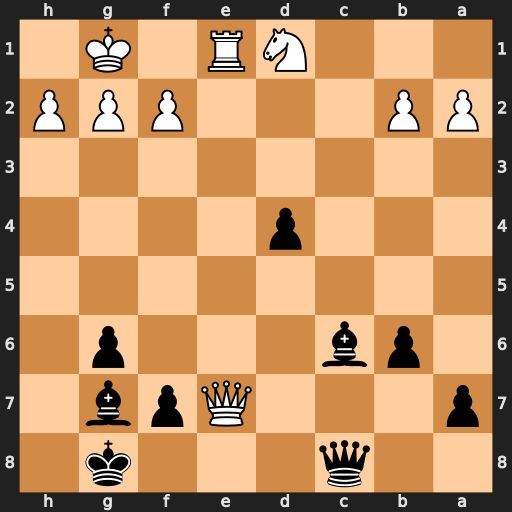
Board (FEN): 2q3k1/p3Qpb1/1pb3p1/8/3p4/8/PP3PPP/3NR1K1
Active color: b
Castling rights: -
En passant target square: -
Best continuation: Qg4 f3 Bxf3